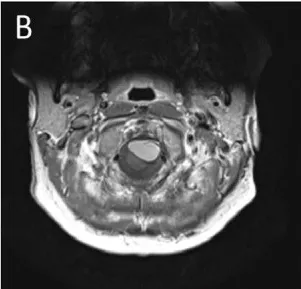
Transverse. Images depicting an anteriorly located craniocervical meningioma (case 2) removed through the atlantooccipital space.
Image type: radiology (mri)